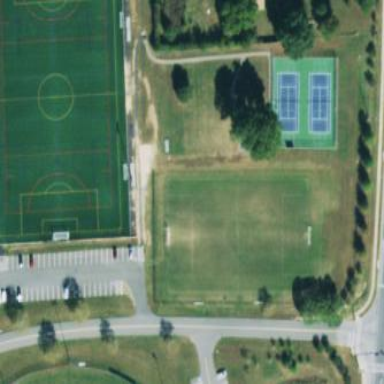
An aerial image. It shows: Multi-sport pitch for leisure and various sports activities.